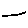
Label: line